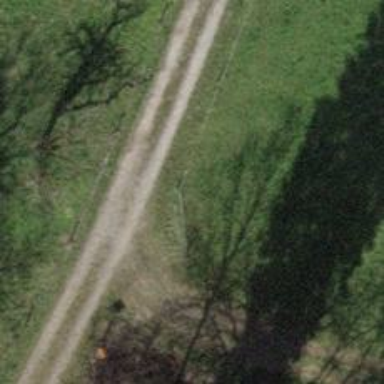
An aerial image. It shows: Pipeline marker.